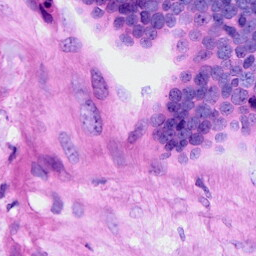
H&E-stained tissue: Ovarian